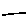
Label: line